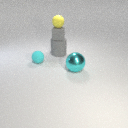
small yellow rubber sphere above small gray rubber cube